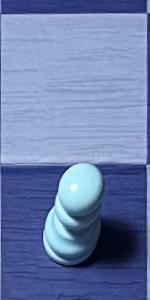
Label: Pawn_White